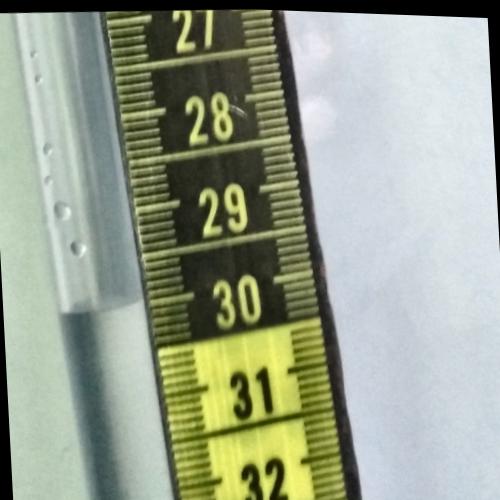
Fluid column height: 30.0 cm